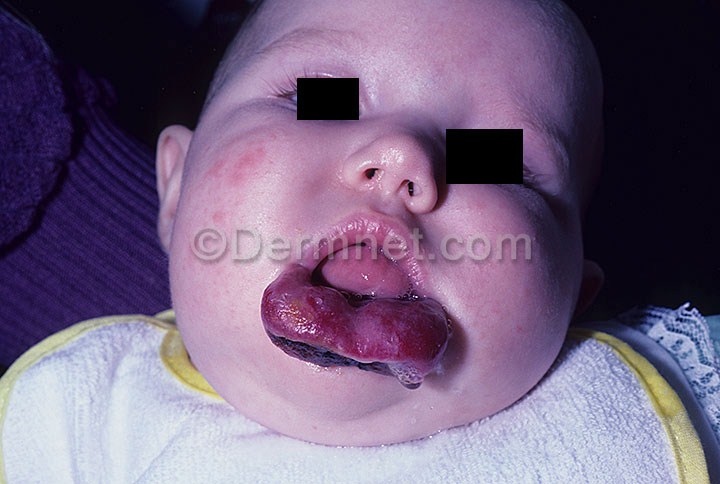
Disease: Vascular Tumors